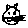
Label: cat